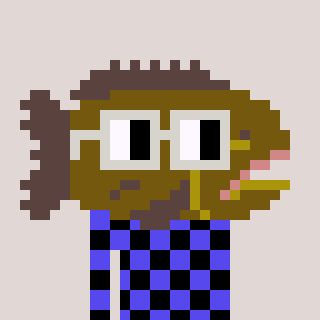
a pixel art character with square light gray glasses, a grouper-shaped head and a computerblue-colored body on a warm background